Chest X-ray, PA view. Patient: 66 years old, sex F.
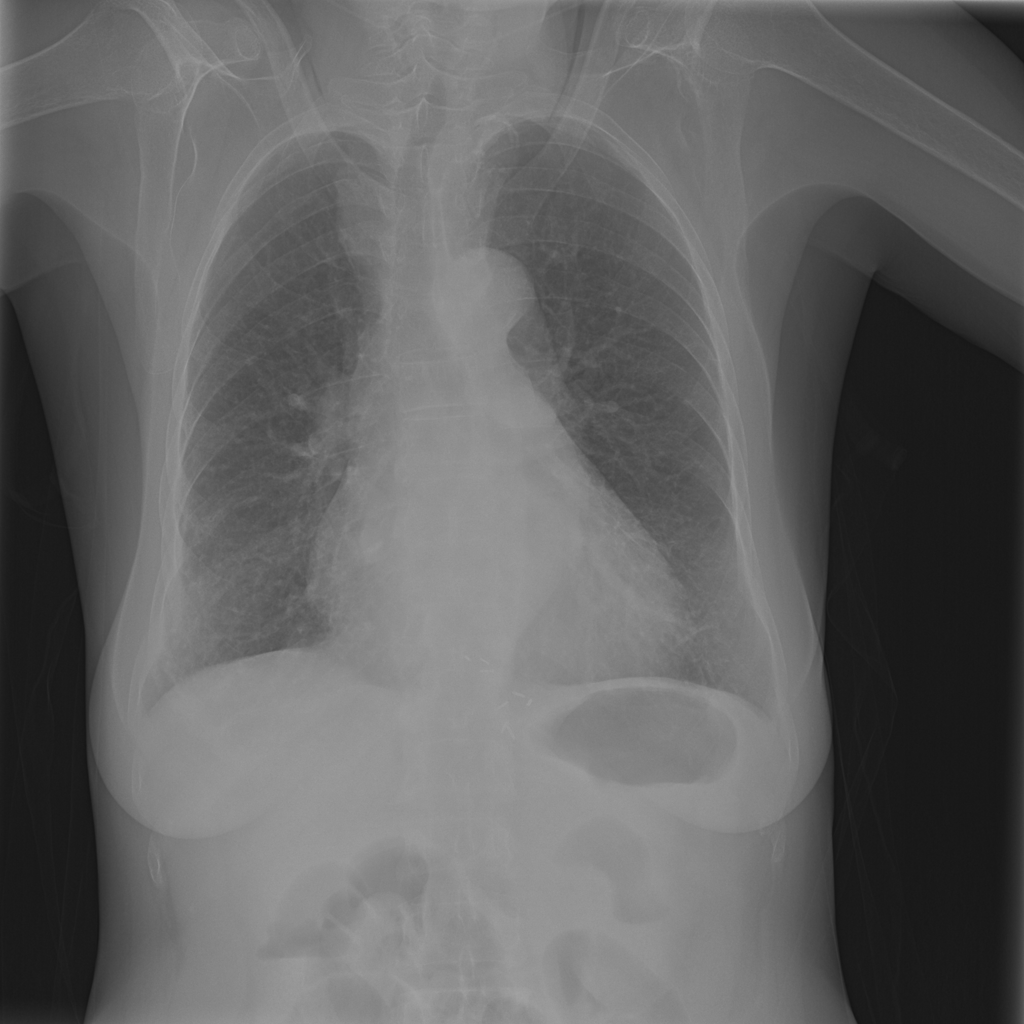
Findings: Cardiomegaly, Infiltration